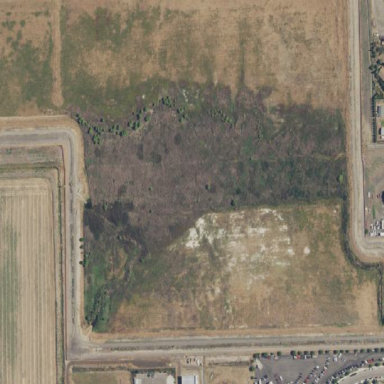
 which seems to be vacant or disturbed land."